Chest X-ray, PA view. Patient: 37 years old, sex M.
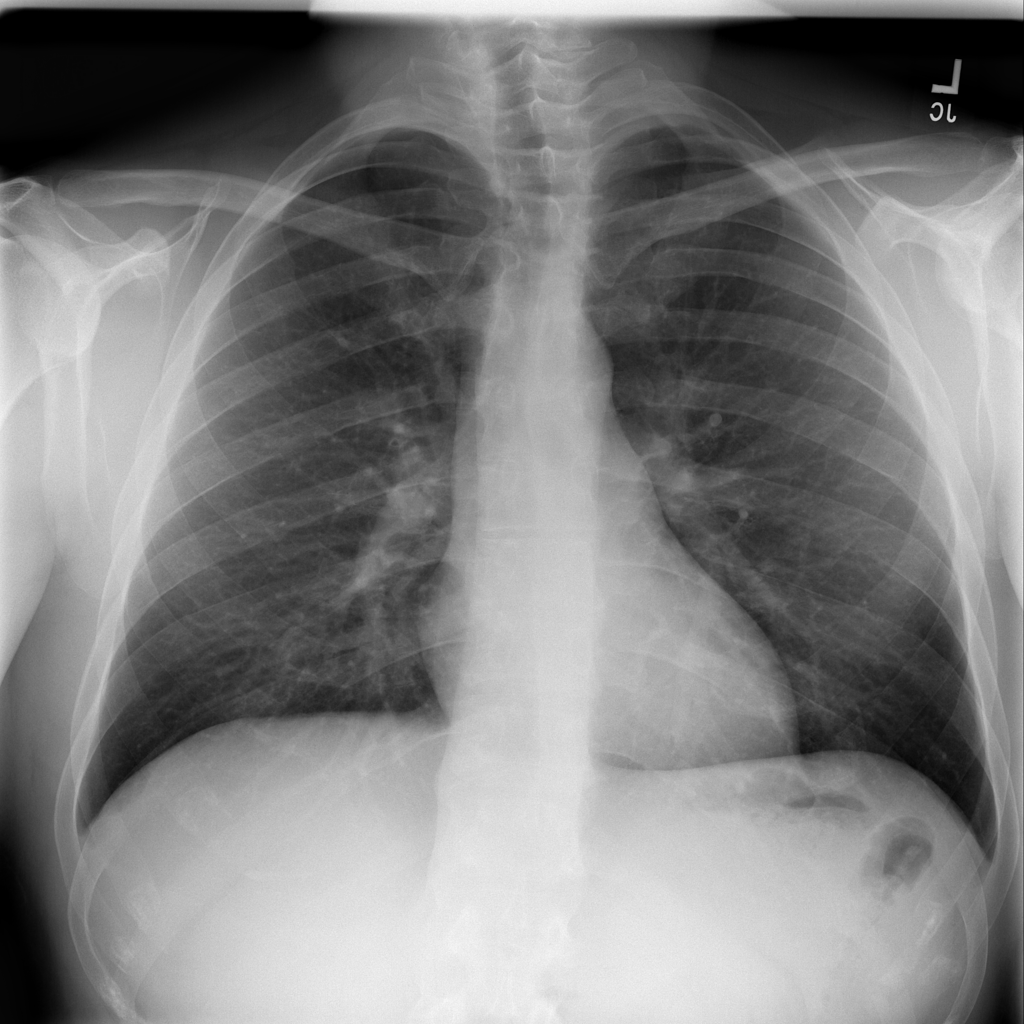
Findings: No Finding